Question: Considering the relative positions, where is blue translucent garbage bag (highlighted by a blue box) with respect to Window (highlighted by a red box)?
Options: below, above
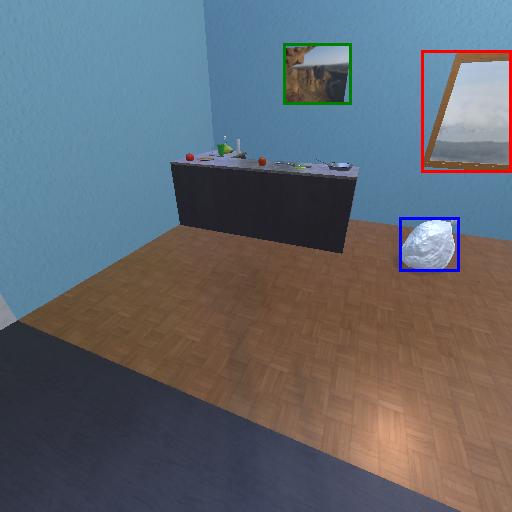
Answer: below